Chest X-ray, PA view. Patient: 22 years old, sex M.
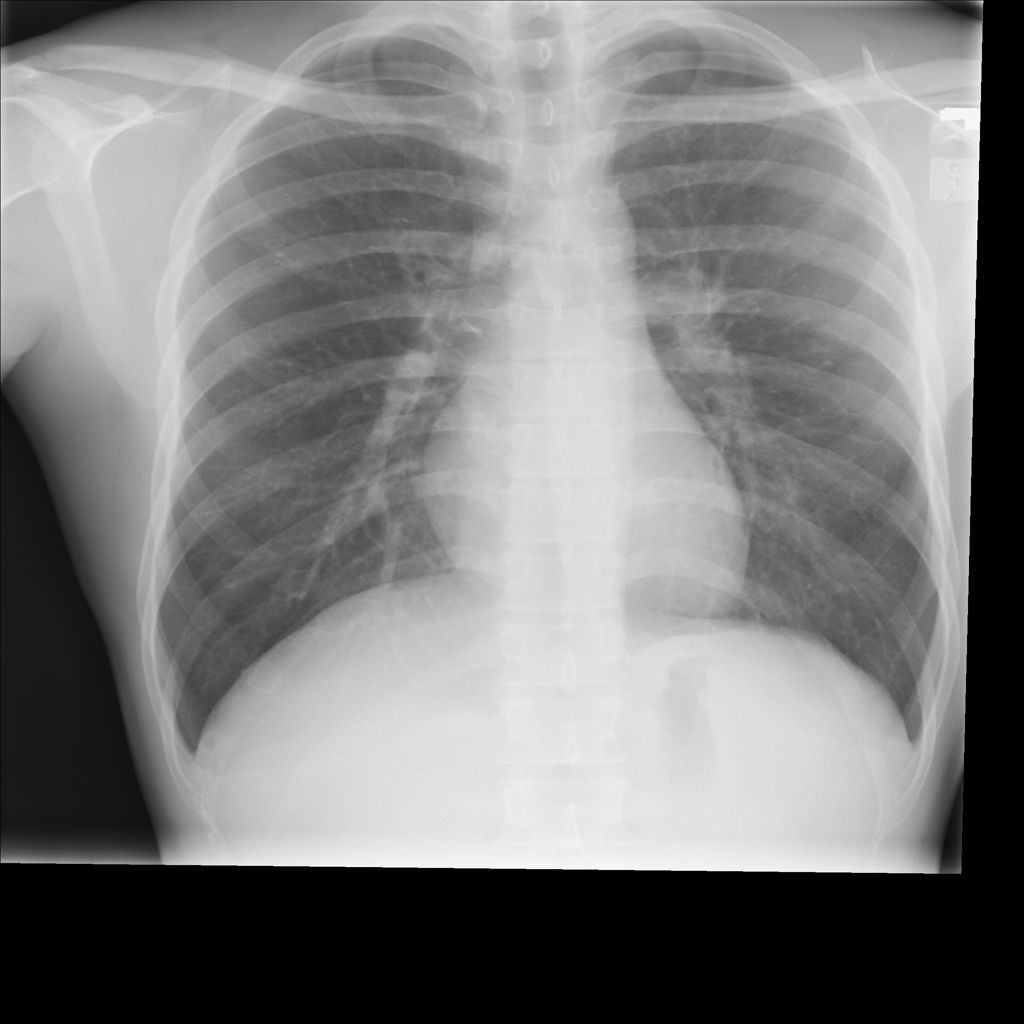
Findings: No Finding